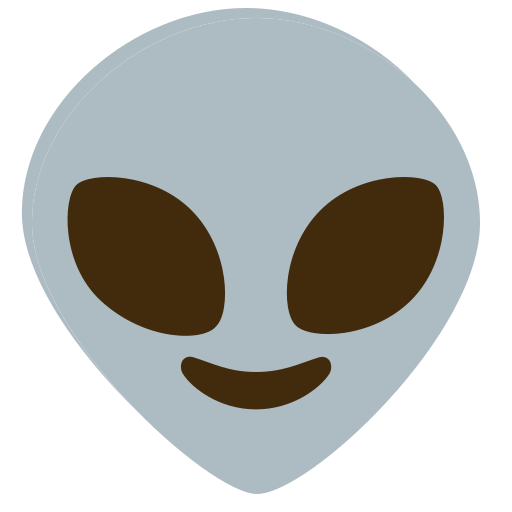
Emoji: 👽